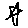
Label: star